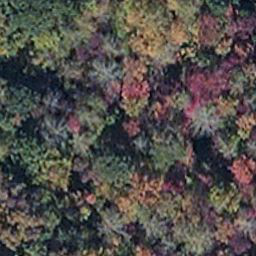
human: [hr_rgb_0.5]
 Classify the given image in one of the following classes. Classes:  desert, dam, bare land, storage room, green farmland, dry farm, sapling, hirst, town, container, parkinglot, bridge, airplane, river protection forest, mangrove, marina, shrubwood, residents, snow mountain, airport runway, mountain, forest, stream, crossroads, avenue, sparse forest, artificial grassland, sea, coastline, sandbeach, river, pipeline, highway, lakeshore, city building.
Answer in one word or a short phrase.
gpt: mangrove